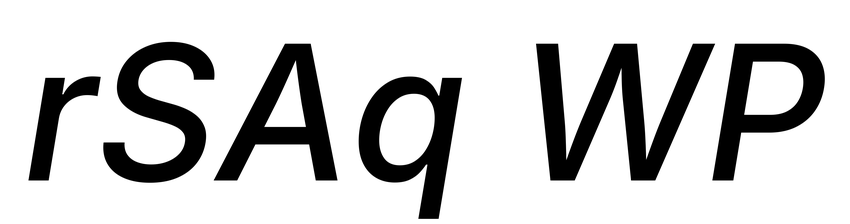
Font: Inter-Italic_Medium_Italic